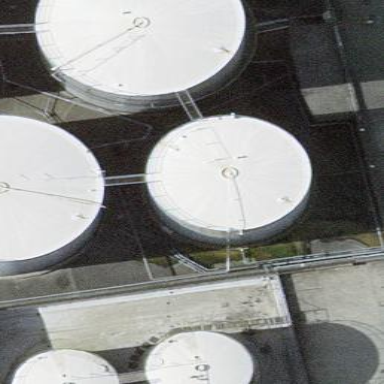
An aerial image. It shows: Silo.